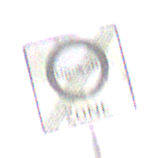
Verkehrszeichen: EndeUmweltzone
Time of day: MorningAfternoon
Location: Outdoor (Suburban)
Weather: PartlyCloudy
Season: NotSpecified
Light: Natural